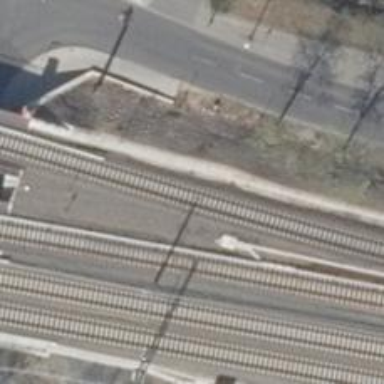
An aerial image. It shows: Electrified light rail railway.